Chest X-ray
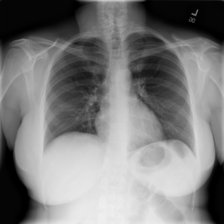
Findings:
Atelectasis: negative
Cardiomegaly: negative
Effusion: negative
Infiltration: negative
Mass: negative
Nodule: negative
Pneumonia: negative
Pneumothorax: negative
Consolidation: negative
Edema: negative
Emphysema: negative
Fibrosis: negative
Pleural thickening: negative
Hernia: negative